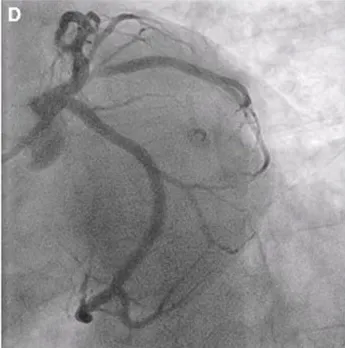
Diagnostic coronary angiography of left coronary artery system . LAO Caudal.
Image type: radiology (x_ray)